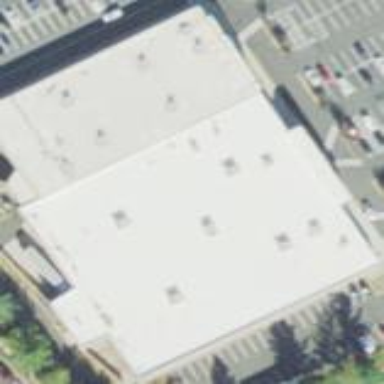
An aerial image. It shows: Part of building is shown in the image.